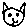
Label: cat